Question: The following R code shows a demo ggplot2 extension. This extension displays a star at a specified x-axis group (option 'ref.group').
In the 'StatShowStarsAt' ggproto code, the user specified 'ref.group' is mapped to the transformed data value in the aesthetic space, using 'ref.group <- scales$x$map(ref.group)'.
For grouped plots, does something similar exist for mapping legend group in the aesthetic space? For example, 'legend.group <- scales$legend$map(legend.group)', where legend.group can be color or fill scale.
'''
# ggplot2 extension: demo
library(ggplot2)
stat_show_stars_at <- function(mapping = NULL, data = NULL, geom = "text", position = "identity",
na.rm = FALSE, show.legend = NA, inherit.aes = TRUE, ref.group = NULL, ...){
layer(
stat = StatShowStarsAt, data = data, mapping = mapping, geom = geom,
position = position, show.legend = show.legend, inherit.aes = inherit.aes,
params = list(ref.group = ref.group, ...)
)
}
StatShowStarsAt <- ggproto("StatShowStarsAt", Stat,
required_aes = c("x", "y"),
compute_panel = function(self, data, scales, ref.group)
{
if(!is.null(ref.group)) {
ref.group <- scales$x$map(ref.group)
}
data.frame(
x = ref.group,
y = scales$y$range$range[2],
label = "*"
)
}
)
# Usage
ggplot(PlantGrowth, aes(group, weight)) +
geom_boxplot() +
stat_show_stars_at(ref.group = "trt2", color = "red", size = 10)
'''

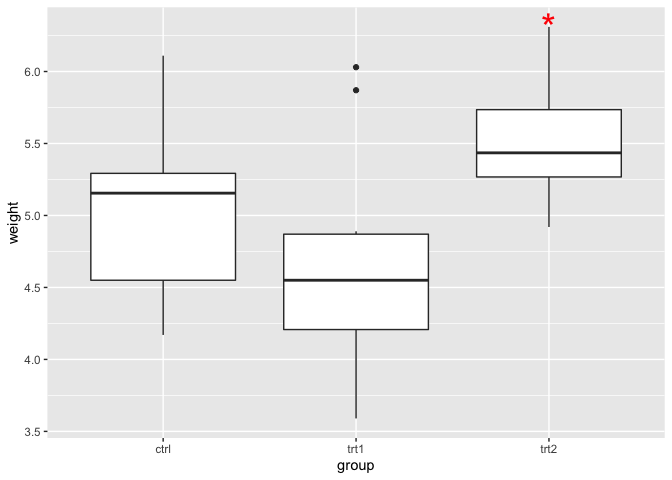
Answer: If you pass in the factor variable as a new aesthetic mapping you can compute the x position from that:
'''
StatShowStarsAt <- ggproto("StatShowStarsAt", Stat,
required_aes = c("x", "y", "test"),
compute_panel = function(self, data, scales, ref.group)
{
df <- data[data$test == ref.group,]
group_lev <- unique(as.numeric(df$test))
wid <- 1/(length(levels(data$test)) + 1)
offset <- wid * (group_lev - median(seq_along(levels(data$test))))
data.frame(
x = unique(df$x) + offset,
y = sapply(unique(df$x), function(i) max(df$y[df$x == i])),
label = "*",
group = unique(as.numeric(df$test))
)
}
)
'''
So for example, if we create a dataset that better matches your link:
'''
PG <- rbind(PlantGrowth,
within(PlantGrowth, weight <- weight + rnorm(length(weight))))
PG$time <- factor(rep(1:2, each = nrow(PlantGrowth)))
'''
We can do:
'''
ggplot(PG, aes(time, weight, color = group)) +
geom_boxplot() +
stat_show_stars_at(aes(test = group), ref.group = "trt2", color = "red", size = 10)
'''
<URL>
'''
ggplot(PG, aes(time, weight, color = group)) +
geom_boxplot() +
stat_show_stars_at(aes(test = group), ref.group = "ctrl", color = "red", size = 10)
'''
<URL>
Note - I have written this to work with three groups just to show the principle. The details of fixing the x position for arbitrary group sizes is just a matter of geometry and trial-and-error.